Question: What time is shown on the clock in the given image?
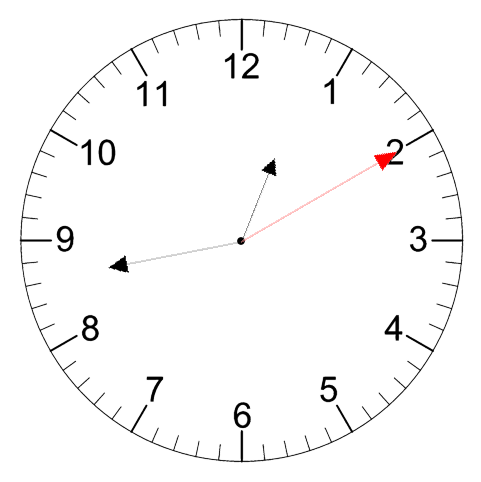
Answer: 12:43:10